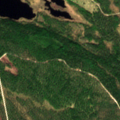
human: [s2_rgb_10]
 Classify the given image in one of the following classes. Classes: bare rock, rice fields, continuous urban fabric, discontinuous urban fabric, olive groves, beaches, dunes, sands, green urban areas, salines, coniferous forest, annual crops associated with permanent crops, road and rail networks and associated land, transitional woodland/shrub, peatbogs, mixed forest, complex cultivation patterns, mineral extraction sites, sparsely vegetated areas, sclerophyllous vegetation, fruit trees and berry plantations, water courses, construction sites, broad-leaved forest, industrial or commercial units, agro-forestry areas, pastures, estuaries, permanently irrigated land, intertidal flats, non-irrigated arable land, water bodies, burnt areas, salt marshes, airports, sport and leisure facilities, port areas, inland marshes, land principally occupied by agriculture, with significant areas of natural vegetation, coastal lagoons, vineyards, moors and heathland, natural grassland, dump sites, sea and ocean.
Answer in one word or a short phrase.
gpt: coniferous forest, peatbogs